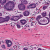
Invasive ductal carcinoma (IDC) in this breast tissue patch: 0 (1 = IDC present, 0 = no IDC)